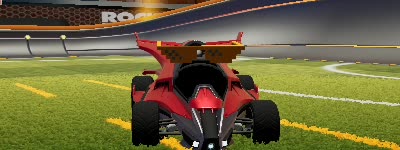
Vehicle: aftershock